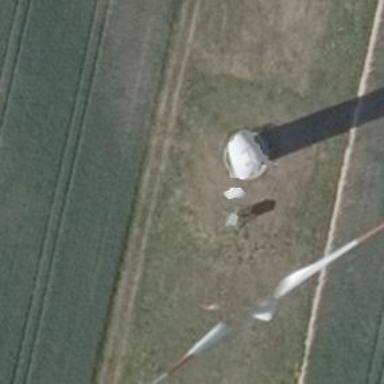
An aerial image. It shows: Wind generator is in the picture.